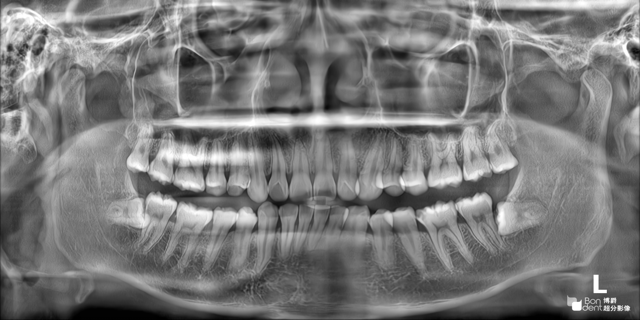
adult